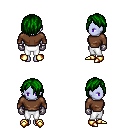
a pixel art fantasy rpg character, female body template, dark elf, purple skin, brown long-sleeve shirt, white pants, green bangs hairstyle, metal gloves, gold boots, four views (front, back, left, right), 2x2 character sprite sheet, small pixel art, hard edges, no anti-aliasing